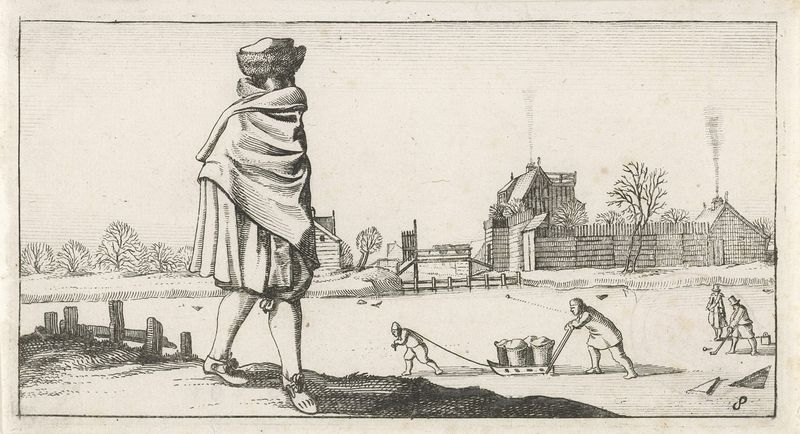
Titel: Man met bontmuts in een winterlandschap
Künstler: Dirk Eversen Lons
Standort: Amsterdam
Institution: Rijksmuseum
Schlagwörter: mann, umhang, bäume, landschaft, stadt, grau, hut, eis, gebäude, haus, zylinder, mütze, barock, häuser, kalt, gewässer, figur, mantel, schuhe, dorf, winter, romantik, homme, village, druck, chapeau, schlitten, kupferstich, zugefroren, hiver, russe, eisfläche, glace, hommes, puck, bonnet, russie, eishockey, osier, s, toque, luge, fortifications, fortifié, osiers, traineaux, hockey